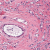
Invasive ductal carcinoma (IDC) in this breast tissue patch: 1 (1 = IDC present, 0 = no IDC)